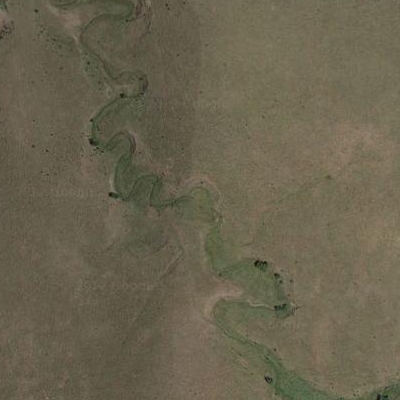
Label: Grass